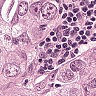
Metastatic tissue present: yes